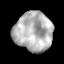
Tissue: lung
Cell type: Myeloid cells
Senescence score: 0.2086
Nuclear area (px): 1452
Mean DAPI intensity: 180.586